Aerial crown-view tile of a tropical tree (Barro Colorado Island, Panama), acquired 20240813:
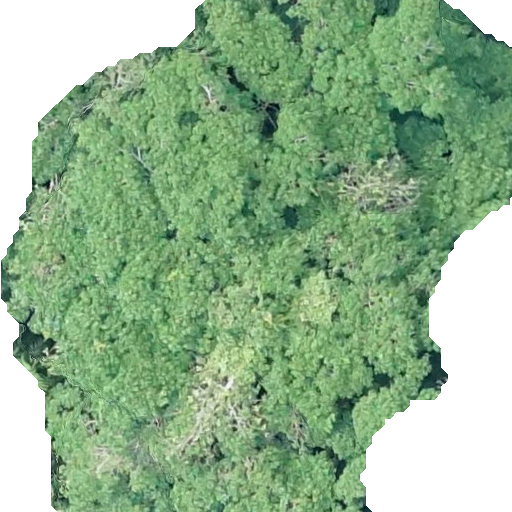
Species: Hura crepitans
GBIF accepted scientific name: Hura crepitans
Crown area: 346.532 m²